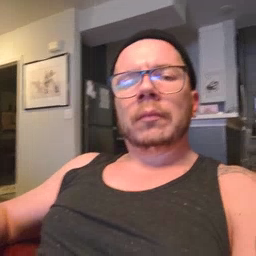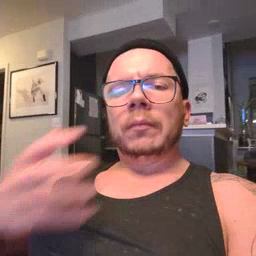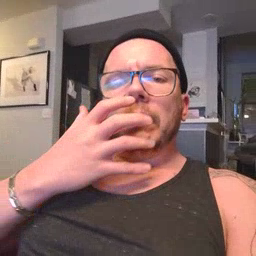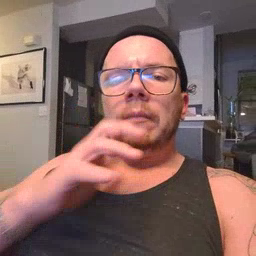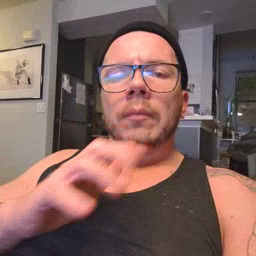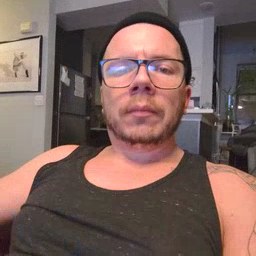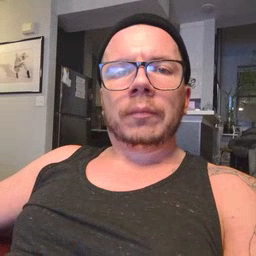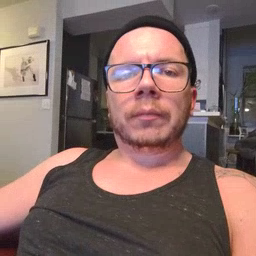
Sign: hot